Question: I have several very large data sets that I need to consolidate. These data sets come from different studies, so the formatting etc is disparate.
What I would like is a macro that can search for a column value (eg. Name = George) and then copy and paste each value in the ROW where it occurs into a new column on a different worksheet.
Example:

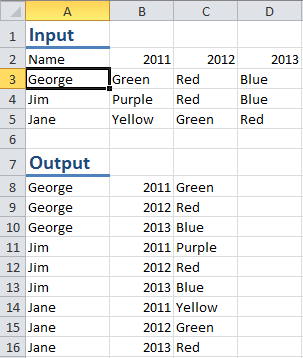
Answer: Here is the full code:
'''
Option Explicit
Sub myMacro()
' decleration
Dim rowMain As Integer, rowNewSheet As Integer
rowMain = 2
rowNewSheet = 1
Dim columnOffset As Integer
columnOffset = 0
' main sheet where data is
Sheets("Sheet1").Select
' loop through all names
Do While Range("A" & rowMain).Value <> ""
Do While Range("B" & rowMain - 1).Offset(0, columnOffset).Value <> ""
' Name
Application.Sheets("Sheet2").Range("A" & rowNewSheet).Value = Range("A" & rowMain).Value
' Year
Application.Sheets("Sheet2").Range("B" & rowNewSheet).Value = Range("B1").Offset(0, columnOffset).Value
' Color
Application.Sheets("Sheet2").Range("C" & rowNewSheet).Value = Range("B" & rowMain).Offset(0, columnOffset).Value
' next line
rowNewSheet = rowNewSheet + 1
columnOffset = columnOffset + 1
Loop
' next Name
columnOffset = 0
rowMain = rowMain + 1
Loop
End Sub
'''
This should do the job you're looking for. Let me know if there are problems.